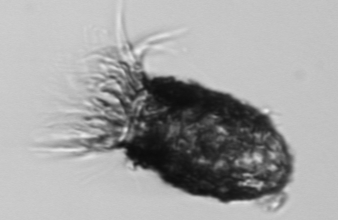
Label: Stenosemella_pacifica